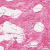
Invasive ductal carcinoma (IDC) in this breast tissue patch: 0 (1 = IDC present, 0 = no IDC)